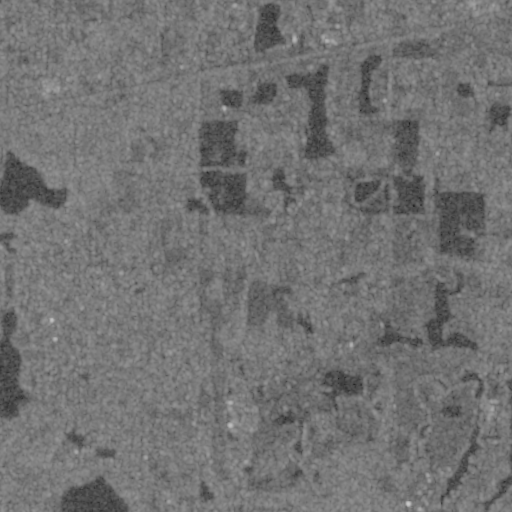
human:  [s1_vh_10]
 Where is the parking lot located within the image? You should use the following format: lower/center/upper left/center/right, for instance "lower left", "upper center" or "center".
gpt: The parking lot is located in the lower center of the image.
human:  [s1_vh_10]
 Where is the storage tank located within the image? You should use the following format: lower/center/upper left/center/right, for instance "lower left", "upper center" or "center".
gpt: The storage tank is located in the lower right of the image.
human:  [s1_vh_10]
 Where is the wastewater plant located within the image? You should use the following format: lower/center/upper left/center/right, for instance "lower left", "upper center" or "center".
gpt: The wastewater plant is located in the lower right of the image.
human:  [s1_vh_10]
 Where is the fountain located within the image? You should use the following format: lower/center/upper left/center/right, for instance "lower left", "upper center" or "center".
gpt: The fountain is located in the lower left of the image.
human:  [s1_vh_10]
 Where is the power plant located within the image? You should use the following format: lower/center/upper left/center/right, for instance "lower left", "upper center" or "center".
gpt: There is no power plant in the image.

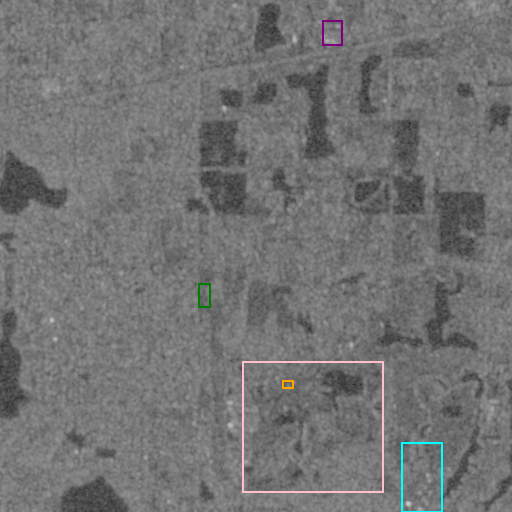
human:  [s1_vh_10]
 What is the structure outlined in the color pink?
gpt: The structure outlined in pink is a park.
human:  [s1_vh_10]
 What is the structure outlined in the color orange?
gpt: The structure outlined in orange is a parking lot.
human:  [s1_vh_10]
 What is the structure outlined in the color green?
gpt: The structure outlined in green is a power substation.
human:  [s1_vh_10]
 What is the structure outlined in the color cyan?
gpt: The structure outlined in cyan is a wastewater plant.
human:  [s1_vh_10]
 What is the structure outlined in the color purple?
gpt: The structure outlined in purple is a building.
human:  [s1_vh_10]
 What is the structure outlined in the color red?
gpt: There is no red outline.